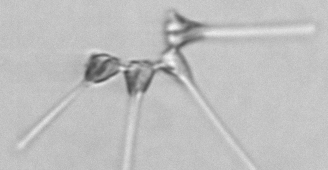
Label: Asterionellopsis_glacialis